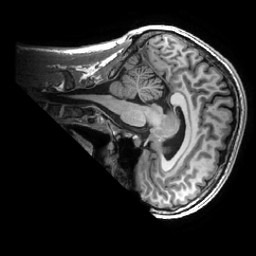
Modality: T1w
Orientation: sagittal
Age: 31
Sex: male
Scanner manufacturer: ge
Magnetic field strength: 3 T
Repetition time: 0.0073 s
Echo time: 0.003 s